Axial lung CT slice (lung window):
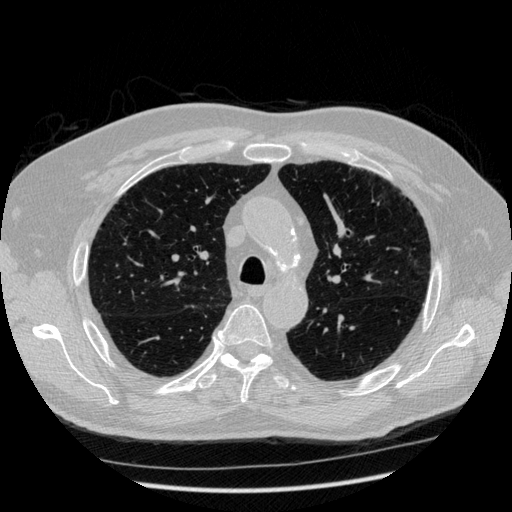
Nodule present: no